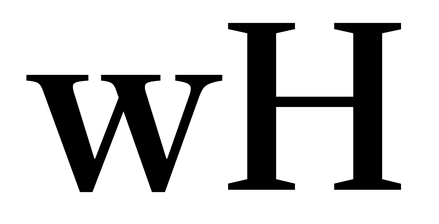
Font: LibreCaslonText_Medium